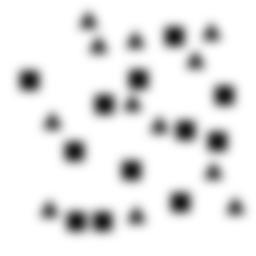
Squares: 12
Triangles: 12
Stars: 0
Total shapes: 24